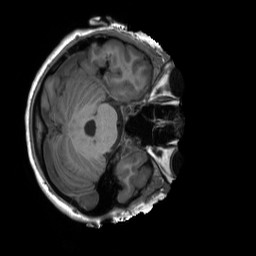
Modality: T1w
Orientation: axial
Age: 24
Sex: female
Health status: healthy
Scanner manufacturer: siemens
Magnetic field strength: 3 T
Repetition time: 2.3 s
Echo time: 0.00229 s